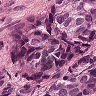
Metastatic tissue present: yes